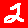
Digit: 2